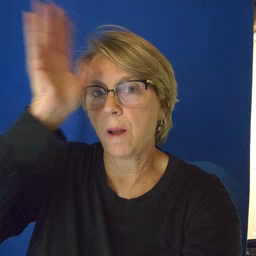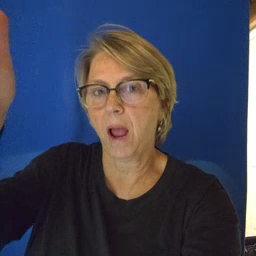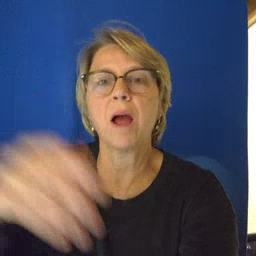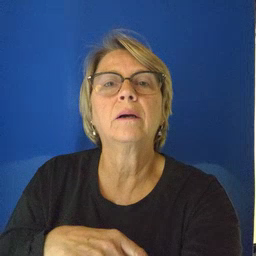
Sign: grandpa